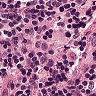
Metastatic tissue present: no